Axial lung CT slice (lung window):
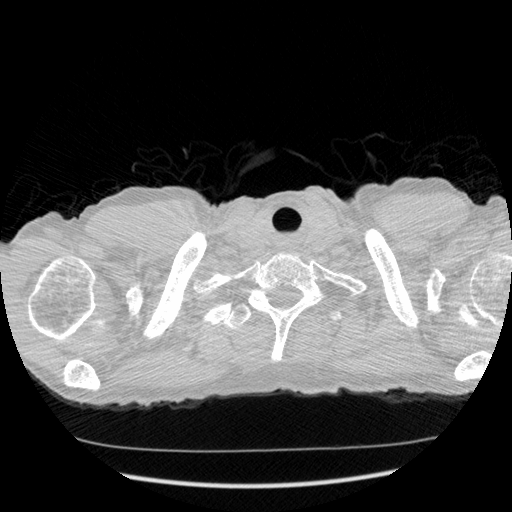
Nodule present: no